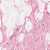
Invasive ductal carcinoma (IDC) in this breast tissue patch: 0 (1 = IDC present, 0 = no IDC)